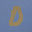
Label: 0